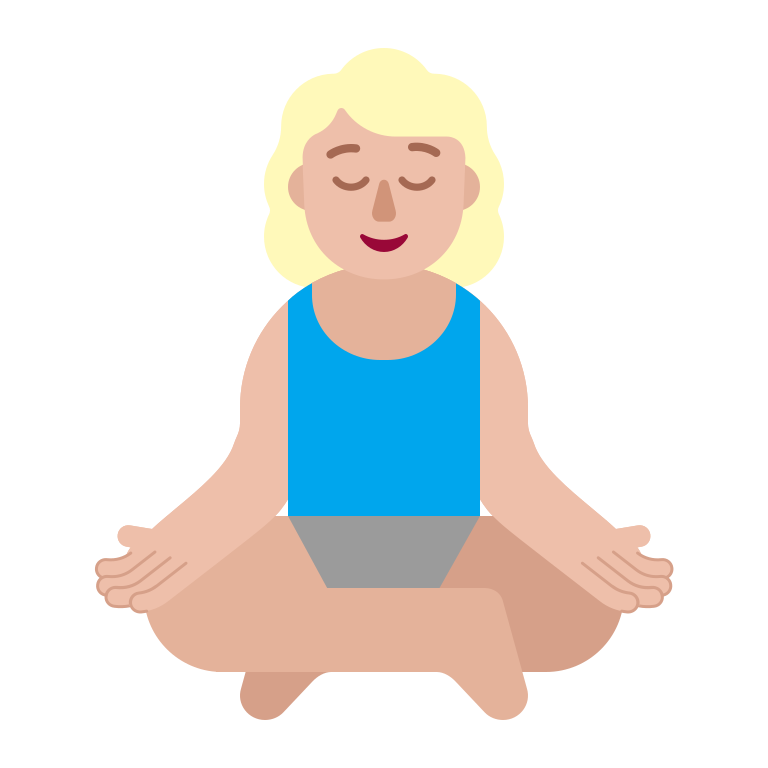
woman in lotus position flat  light